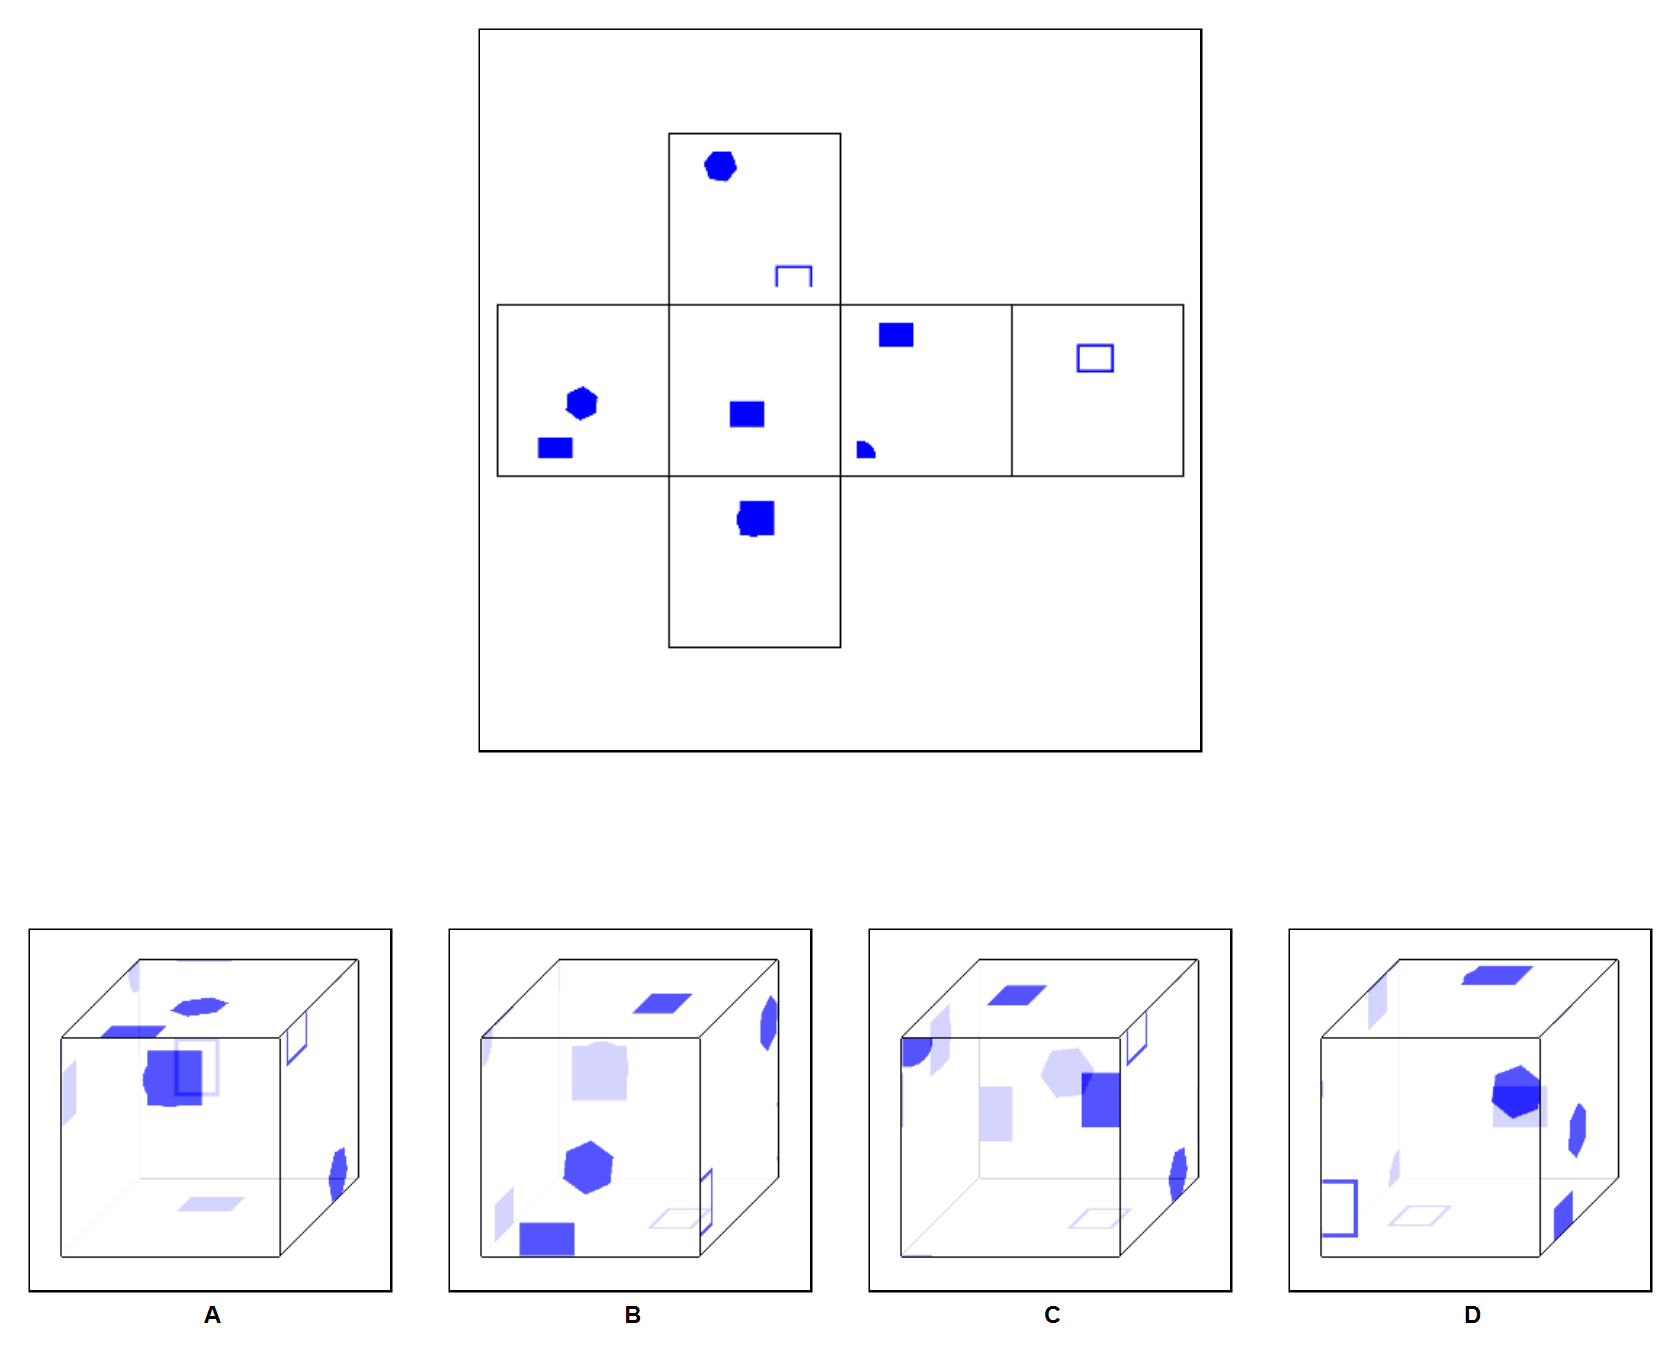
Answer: C